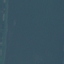
Label: SeaLake